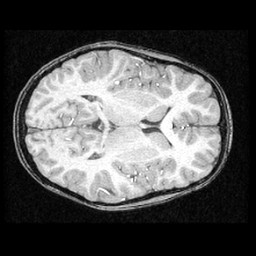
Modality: T1w
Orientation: axial
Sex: female
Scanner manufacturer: ge
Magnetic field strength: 1.5 T
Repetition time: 21 s
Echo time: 0.008 s